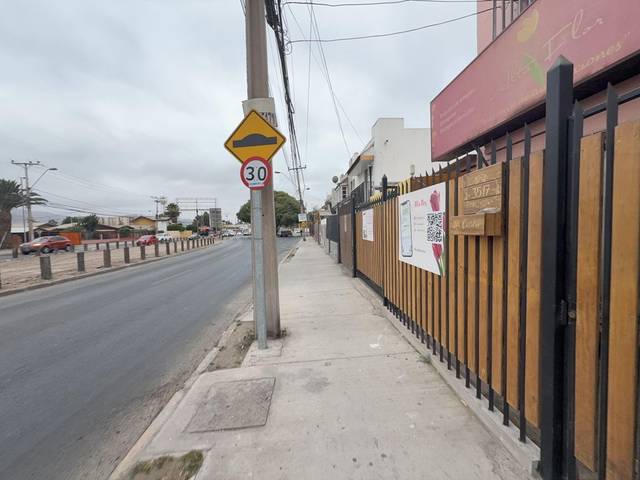
Region: Chile
Coordinates: -27.388, -70.304